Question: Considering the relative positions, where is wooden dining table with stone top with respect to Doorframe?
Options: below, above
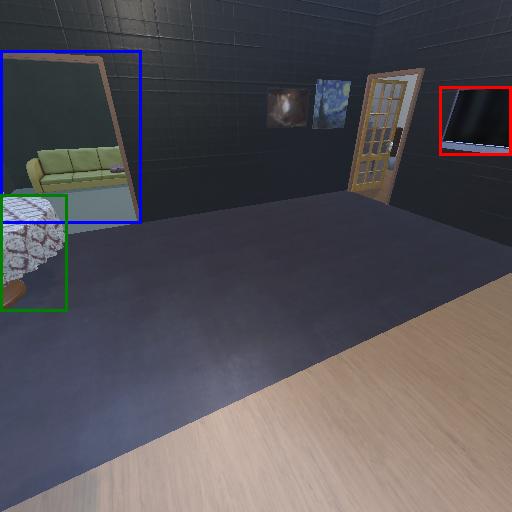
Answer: below